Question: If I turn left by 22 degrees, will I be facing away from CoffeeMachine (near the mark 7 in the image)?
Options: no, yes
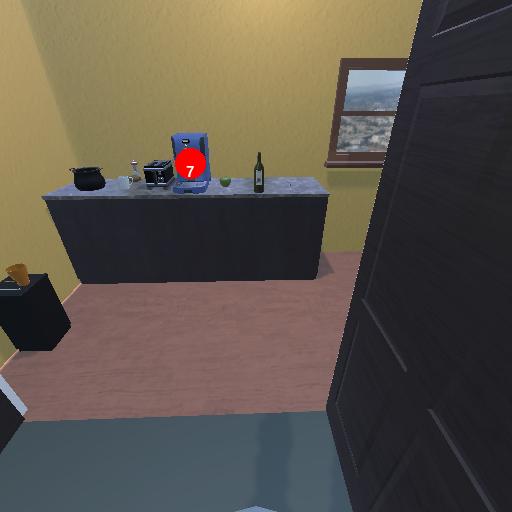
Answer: no